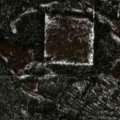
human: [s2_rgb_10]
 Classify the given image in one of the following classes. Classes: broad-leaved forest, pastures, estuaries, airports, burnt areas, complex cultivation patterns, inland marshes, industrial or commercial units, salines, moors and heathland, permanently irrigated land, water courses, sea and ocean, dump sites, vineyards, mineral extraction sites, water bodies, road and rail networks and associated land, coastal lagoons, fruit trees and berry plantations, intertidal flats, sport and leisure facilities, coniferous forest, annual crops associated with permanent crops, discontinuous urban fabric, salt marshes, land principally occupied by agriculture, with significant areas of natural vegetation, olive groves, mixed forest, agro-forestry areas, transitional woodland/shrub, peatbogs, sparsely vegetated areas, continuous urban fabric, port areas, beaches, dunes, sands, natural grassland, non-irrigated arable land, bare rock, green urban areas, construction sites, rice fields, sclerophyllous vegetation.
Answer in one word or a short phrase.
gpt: coniferous forest, transitional woodland/shrub